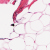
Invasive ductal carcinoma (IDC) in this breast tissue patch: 0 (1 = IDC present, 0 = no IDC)